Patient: sex M, age 47
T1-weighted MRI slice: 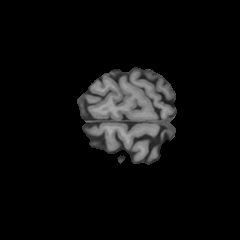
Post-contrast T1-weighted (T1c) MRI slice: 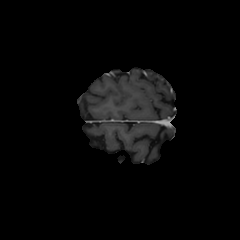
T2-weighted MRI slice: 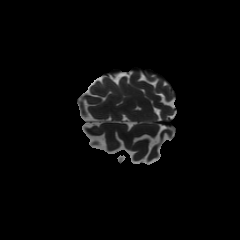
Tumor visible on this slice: no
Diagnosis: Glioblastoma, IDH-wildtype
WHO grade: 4